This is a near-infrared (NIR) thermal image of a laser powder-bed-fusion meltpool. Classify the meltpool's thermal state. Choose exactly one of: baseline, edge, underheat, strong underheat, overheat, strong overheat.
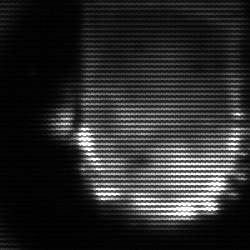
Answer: baseline